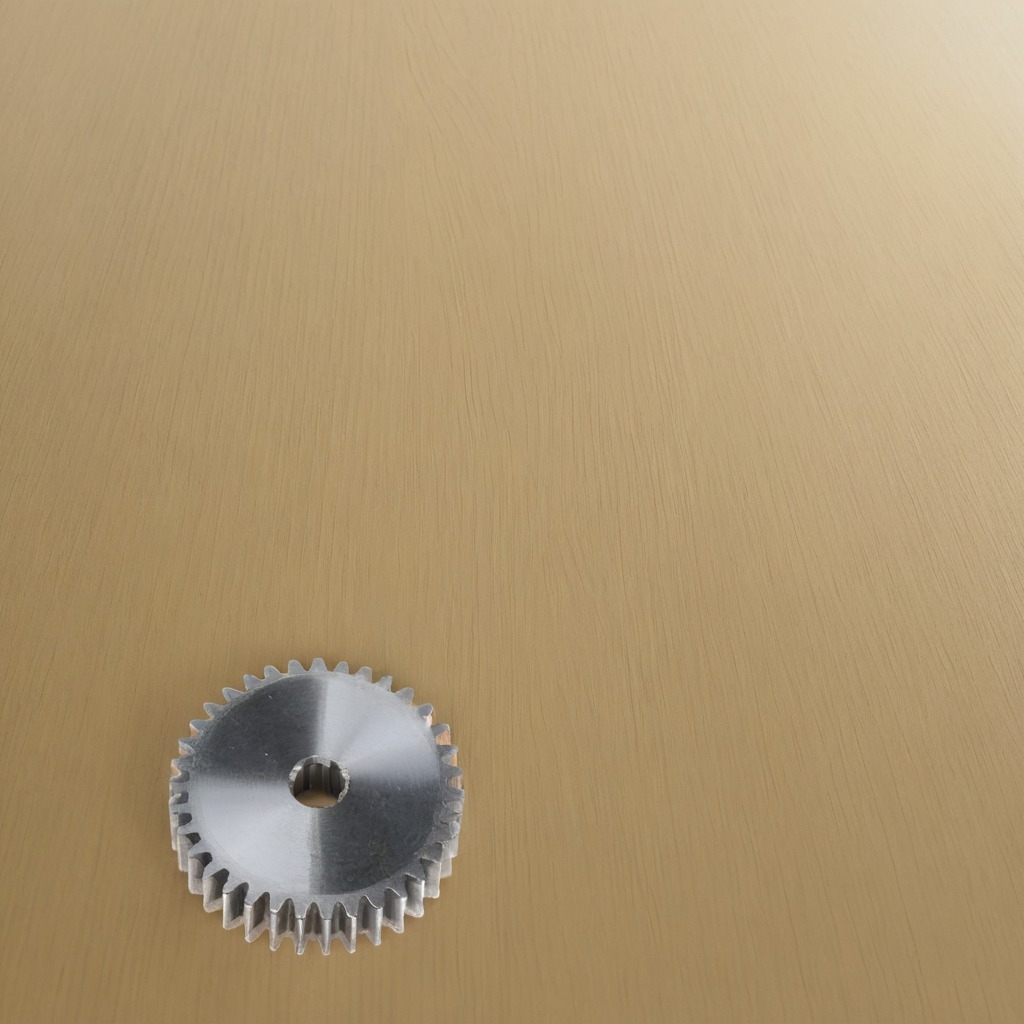
A steel gear with teeth lies on the plywood surface.